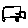
Label: car